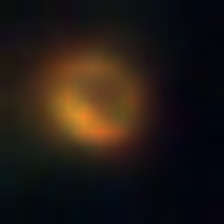
Taxon: NanoPlankton
Group: Other